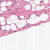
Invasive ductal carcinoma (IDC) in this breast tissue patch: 0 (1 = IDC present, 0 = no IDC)